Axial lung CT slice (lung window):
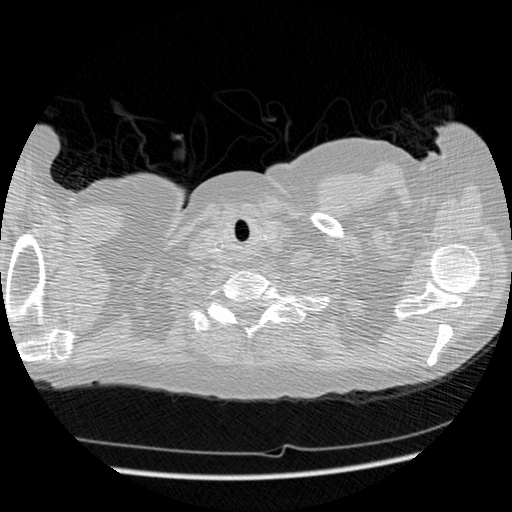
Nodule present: no